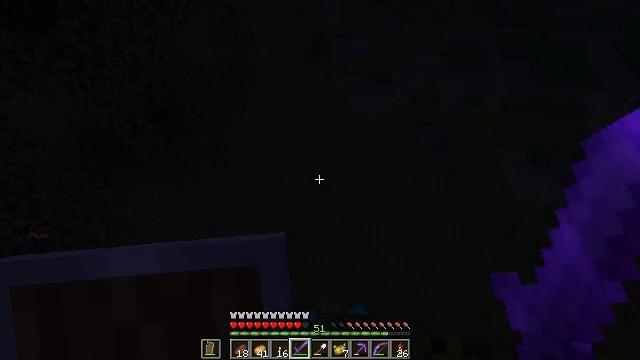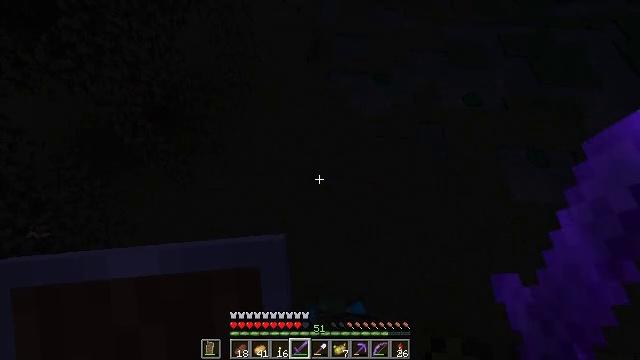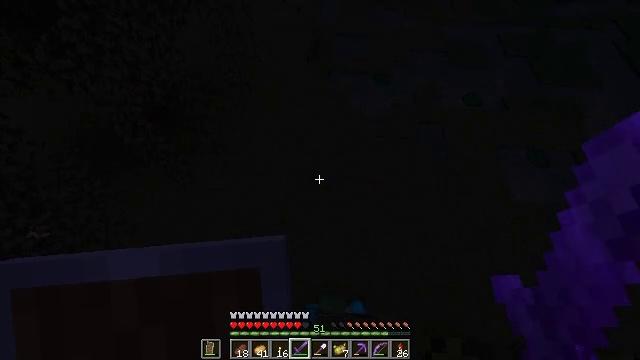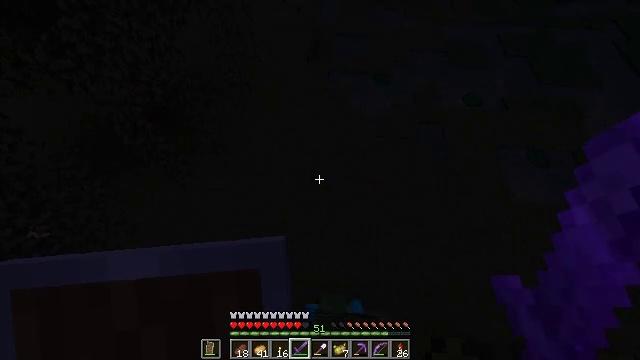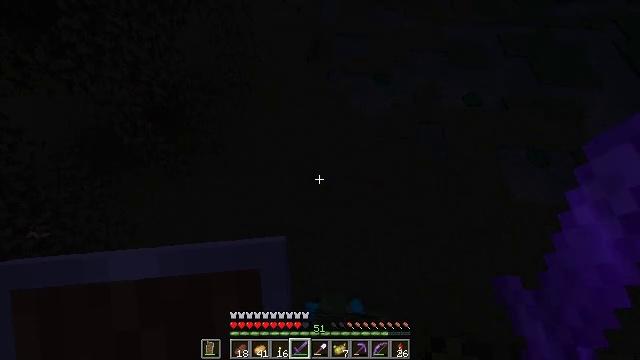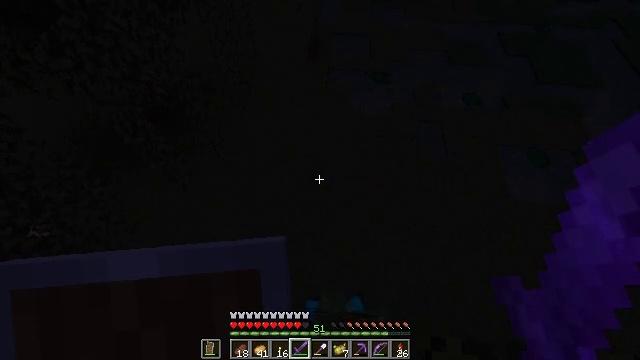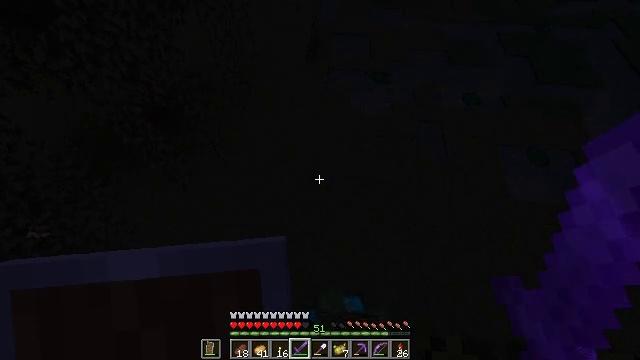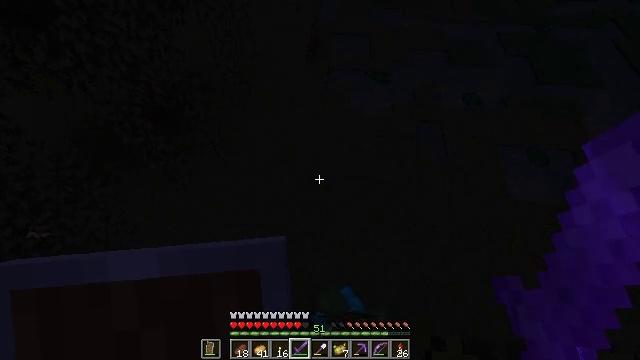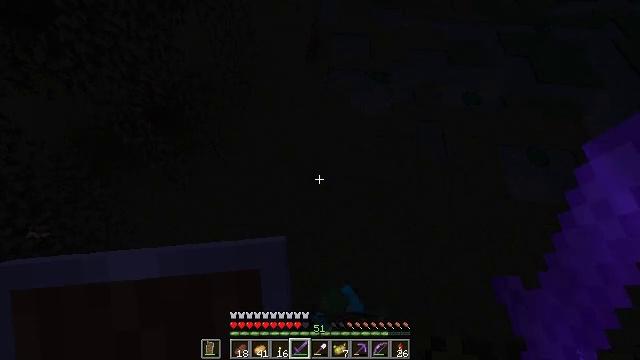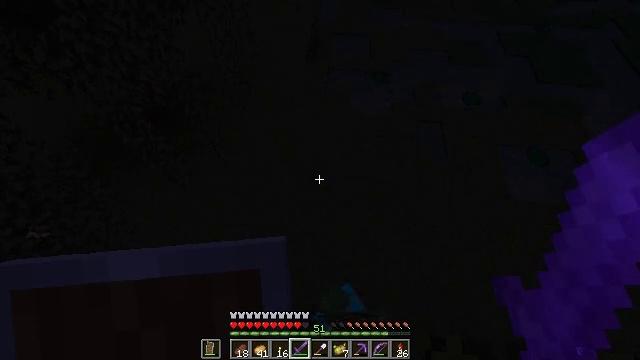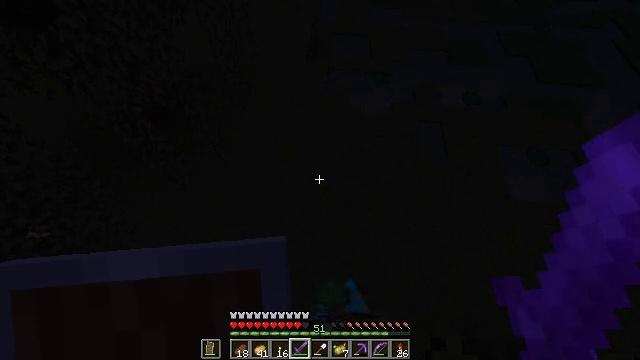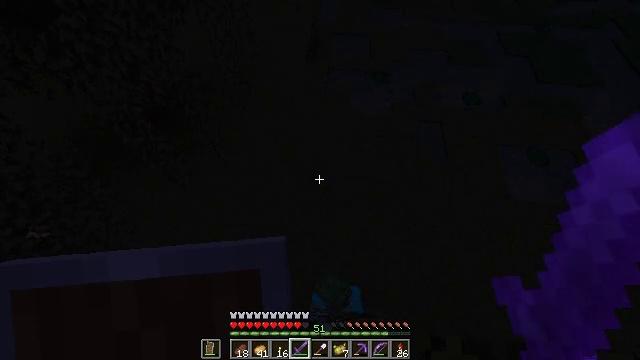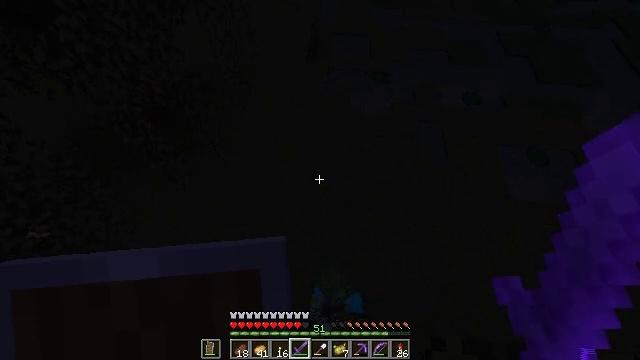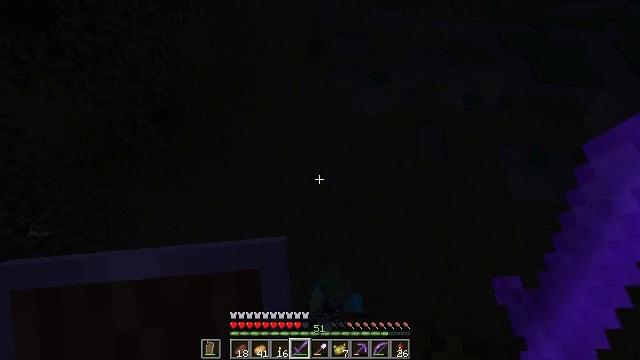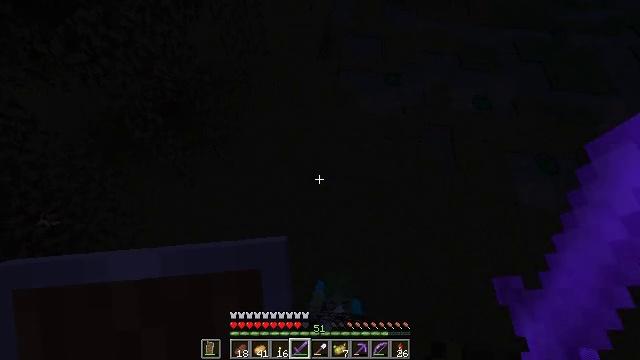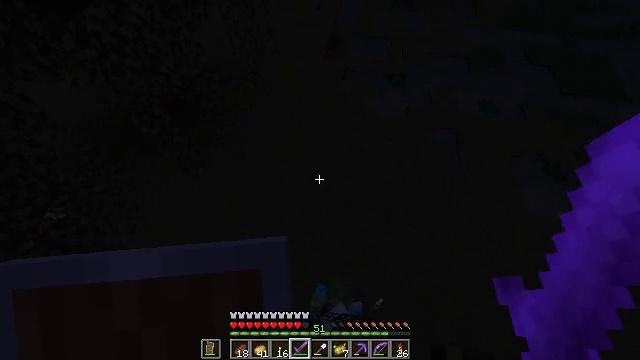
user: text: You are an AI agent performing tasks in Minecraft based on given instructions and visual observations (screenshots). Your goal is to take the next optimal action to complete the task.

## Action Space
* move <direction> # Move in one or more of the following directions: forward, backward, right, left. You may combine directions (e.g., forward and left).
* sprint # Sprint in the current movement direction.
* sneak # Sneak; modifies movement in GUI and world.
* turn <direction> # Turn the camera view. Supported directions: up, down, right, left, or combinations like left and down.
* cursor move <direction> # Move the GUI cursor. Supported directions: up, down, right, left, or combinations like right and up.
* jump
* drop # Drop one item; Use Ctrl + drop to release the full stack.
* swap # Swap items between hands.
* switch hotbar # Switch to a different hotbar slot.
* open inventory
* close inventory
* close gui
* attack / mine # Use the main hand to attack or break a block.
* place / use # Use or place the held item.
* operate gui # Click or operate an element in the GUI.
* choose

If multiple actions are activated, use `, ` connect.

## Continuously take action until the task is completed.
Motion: motion action
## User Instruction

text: Combat the slime.
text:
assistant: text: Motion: sneak
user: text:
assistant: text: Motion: sneak
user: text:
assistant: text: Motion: sneak
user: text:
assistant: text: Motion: sneak
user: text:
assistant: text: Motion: sneak
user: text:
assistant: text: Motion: sneak
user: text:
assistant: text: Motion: sneak
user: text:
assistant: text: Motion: sneak
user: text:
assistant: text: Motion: sneak
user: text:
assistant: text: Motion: sneak
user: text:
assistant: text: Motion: sneak
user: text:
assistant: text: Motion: sneak
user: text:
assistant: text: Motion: sneak
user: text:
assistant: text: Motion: sneak, turn left
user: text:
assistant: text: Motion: sneak, turn left
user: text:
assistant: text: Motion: sneak, turn left
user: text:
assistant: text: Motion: sneak, turn left
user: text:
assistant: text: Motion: sneak, turn left
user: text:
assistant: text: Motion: sneak, turn left
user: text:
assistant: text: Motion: sneak, turn left
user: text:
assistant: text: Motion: sneak, turn left
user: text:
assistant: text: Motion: sneak, turn left and up
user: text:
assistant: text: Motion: sneak, turn left and up
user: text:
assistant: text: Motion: sneak, turn left and up
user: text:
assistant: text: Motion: sneak, turn left
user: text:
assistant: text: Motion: sneak, turn left
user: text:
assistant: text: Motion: sneak, turn left
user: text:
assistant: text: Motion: sneak, turn left
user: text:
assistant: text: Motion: sneak, turn left
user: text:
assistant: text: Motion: sneak, turn left